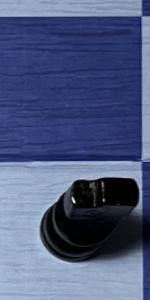
Label: Knight_Black